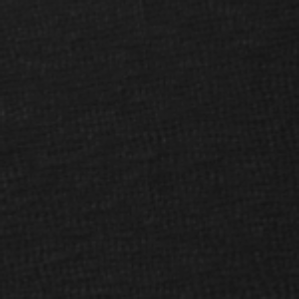
Label: frost